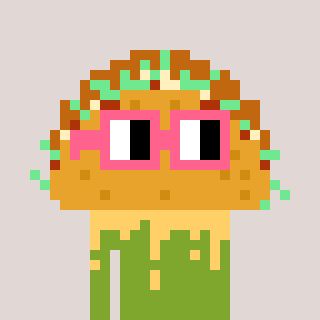
a pixel art character with square pink glasses, a taco-shaped head and a slimegreen-colored body on a warm background